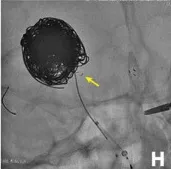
Stage 1. Implanted E2 stent, achieving full expansion in front of the aneurysm neck in a T-fashion.
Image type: radiology (x_ray)